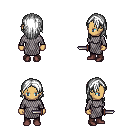
a pixel art fantasy rpg character, female body template, human, tanned skin, chain mail, gold greaves, white long hairstyle, maroon shoes, dagger, four views (front, back, left, right), 2x2 character sprite sheet, small pixel art, hard edges, no anti-aliasing